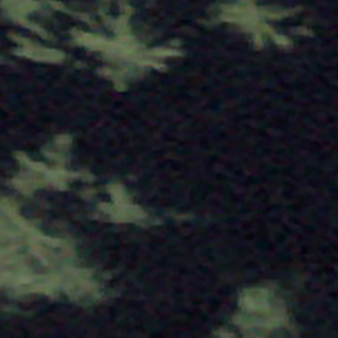
Label: other